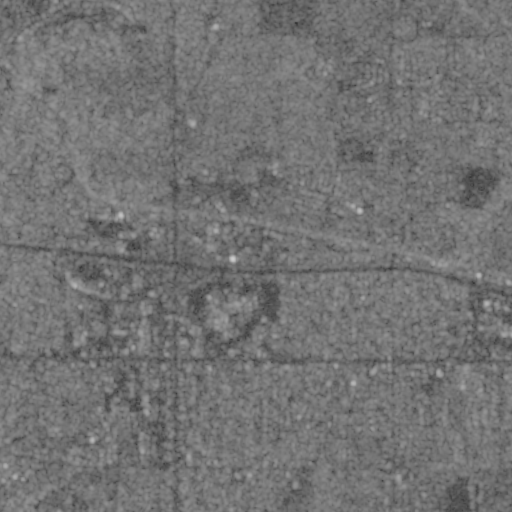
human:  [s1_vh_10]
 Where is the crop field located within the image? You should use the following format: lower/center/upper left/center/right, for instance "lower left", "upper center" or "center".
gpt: The crop field is located in the lower center of the image.
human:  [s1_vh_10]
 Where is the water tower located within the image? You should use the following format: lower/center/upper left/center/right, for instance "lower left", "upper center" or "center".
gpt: The water tower is located in the center of the image.
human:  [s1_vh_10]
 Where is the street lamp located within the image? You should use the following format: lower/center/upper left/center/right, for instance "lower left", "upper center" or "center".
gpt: The street lamp is located in the lower left of the image.
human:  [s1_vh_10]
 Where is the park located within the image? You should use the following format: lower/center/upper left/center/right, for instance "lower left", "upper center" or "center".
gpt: There is no park in the image.

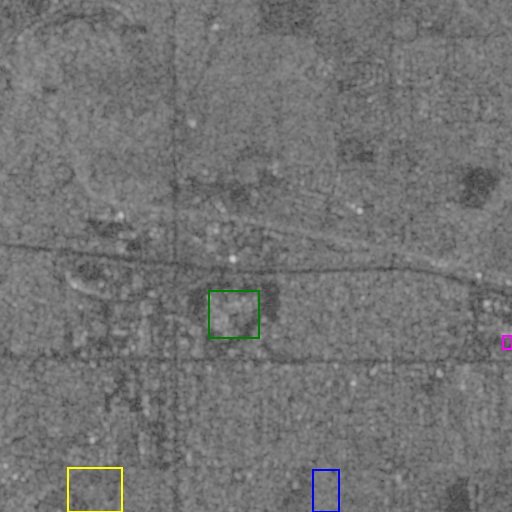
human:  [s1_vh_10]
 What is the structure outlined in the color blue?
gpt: The structure outlined in blue is a crop field.
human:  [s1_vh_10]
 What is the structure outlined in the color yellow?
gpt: The structure outlined in yellow is a park.
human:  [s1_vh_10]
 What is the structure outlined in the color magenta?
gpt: The structure outlined in magenta is a parking lot.
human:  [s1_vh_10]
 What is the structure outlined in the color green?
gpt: The structure outlined in green is a building.
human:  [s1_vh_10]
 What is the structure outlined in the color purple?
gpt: There is no purple outline.